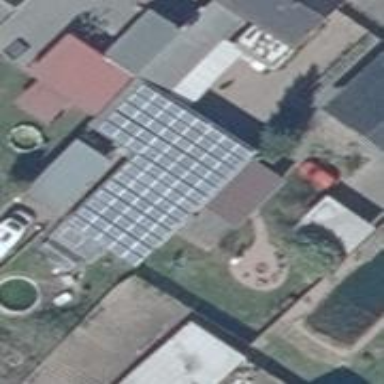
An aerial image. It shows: Solar-powered generator using photovoltaic technology. This small installation generates electricity through solar photovoltaic panels.